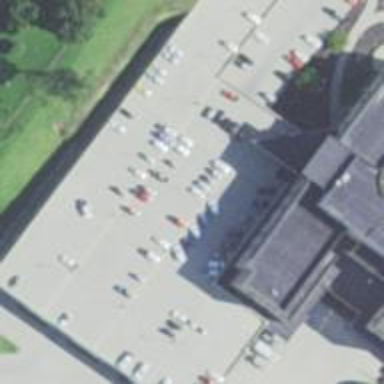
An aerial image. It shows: Multi-storey parking building.